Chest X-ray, AP view. Patient: 77 years old, sex M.
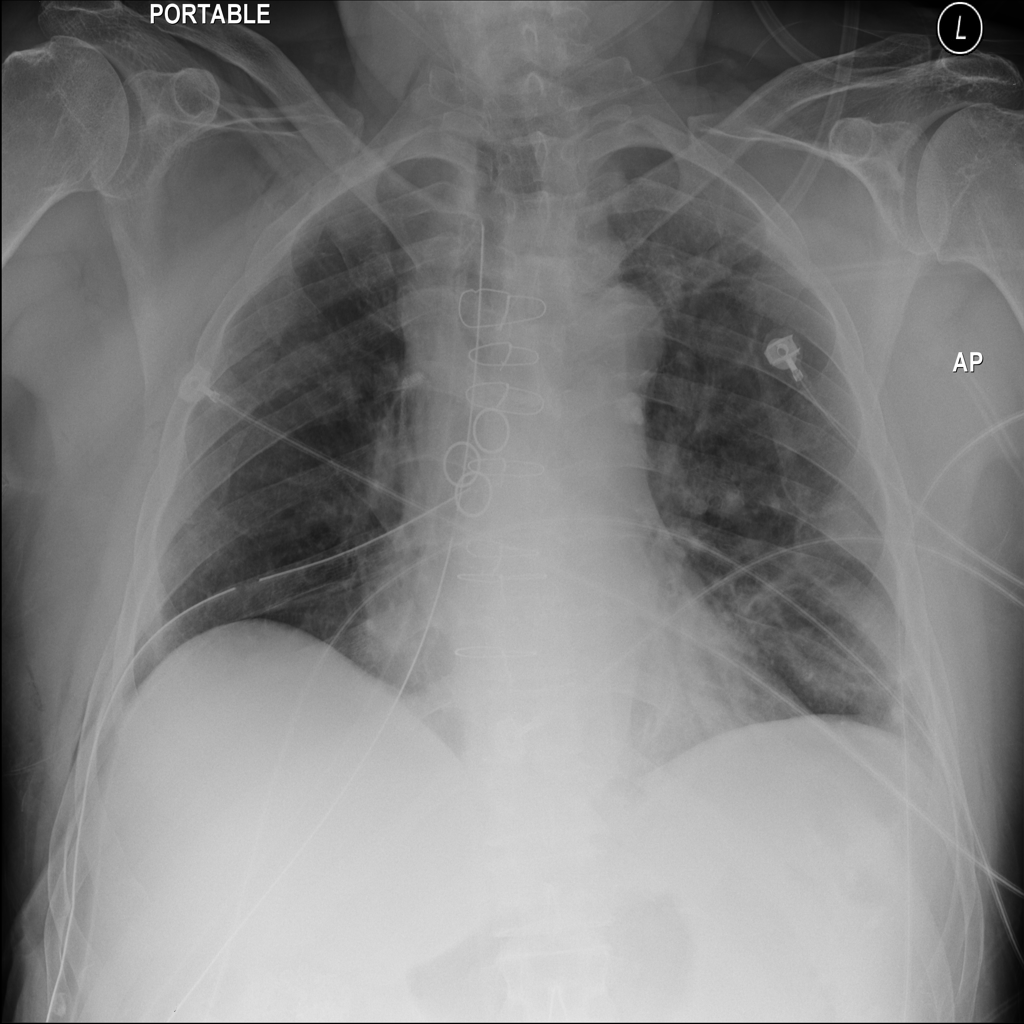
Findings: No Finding